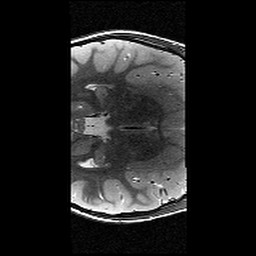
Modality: T2w
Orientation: axial
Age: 11
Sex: male
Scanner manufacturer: siemens
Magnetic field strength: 3 T
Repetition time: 9.23 s
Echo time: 0.067 s